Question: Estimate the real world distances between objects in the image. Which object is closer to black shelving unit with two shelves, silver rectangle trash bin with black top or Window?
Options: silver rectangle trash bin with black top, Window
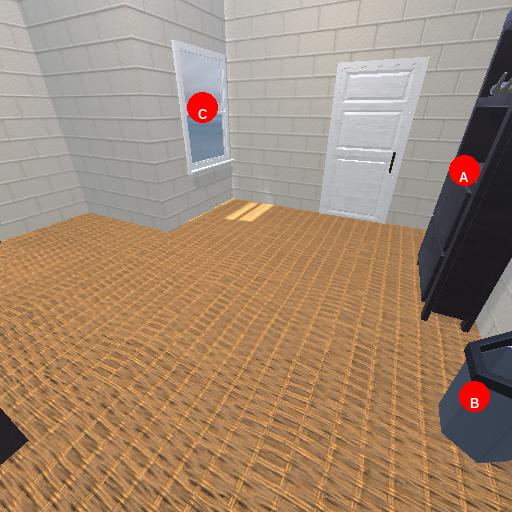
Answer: silver rectangle trash bin with black top